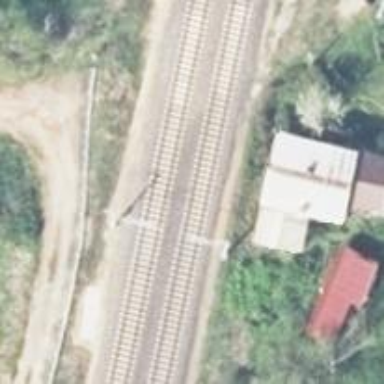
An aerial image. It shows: Milestone along the railway track with catenary mast.